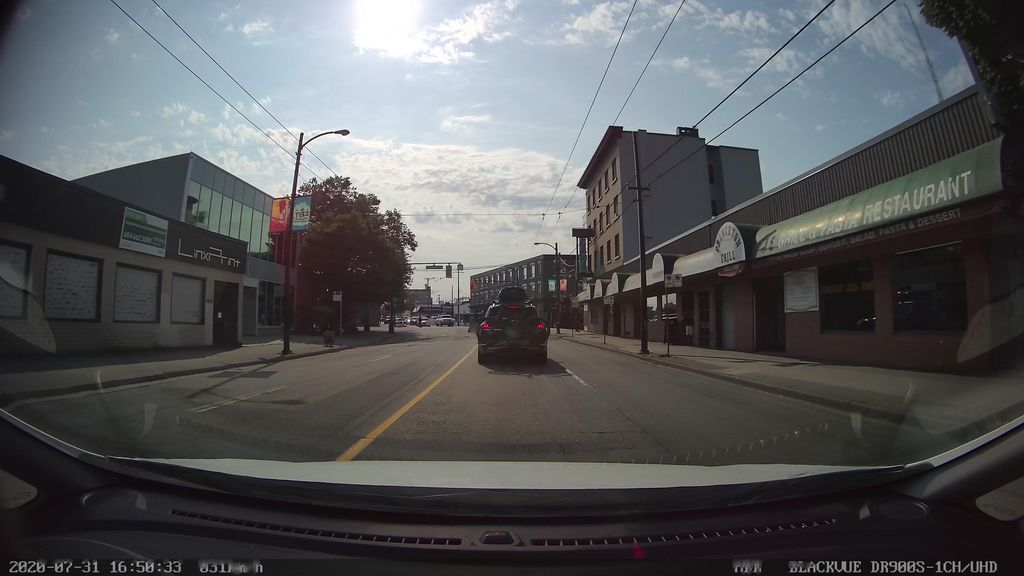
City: vancouver